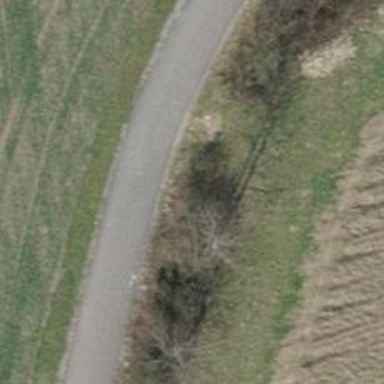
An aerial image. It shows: Hedge acting as barrier.